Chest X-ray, PA view. Patient: 61 years old, sex M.
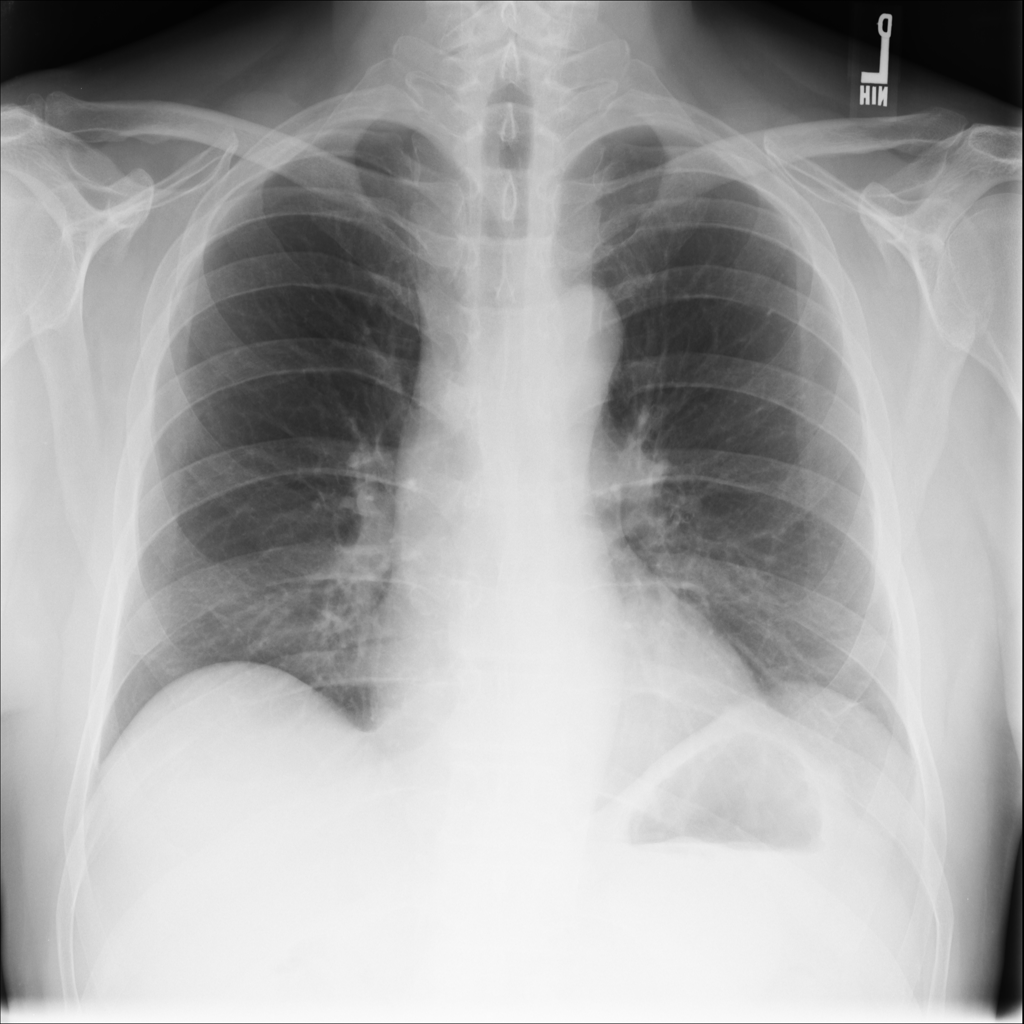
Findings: Atelectasis